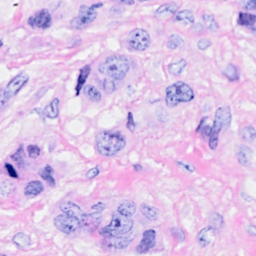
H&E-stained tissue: Breast